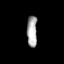
Tissue: prostate
Cell type: T cells
Senescence score: 0.8096
Nuclear area (px): 310
Mean DAPI intensity: 171.855